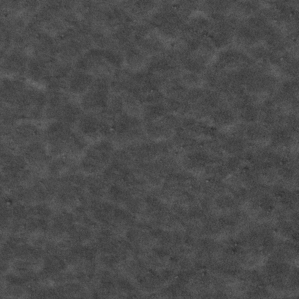
Label: frost